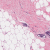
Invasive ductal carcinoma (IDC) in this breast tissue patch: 0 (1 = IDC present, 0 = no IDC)